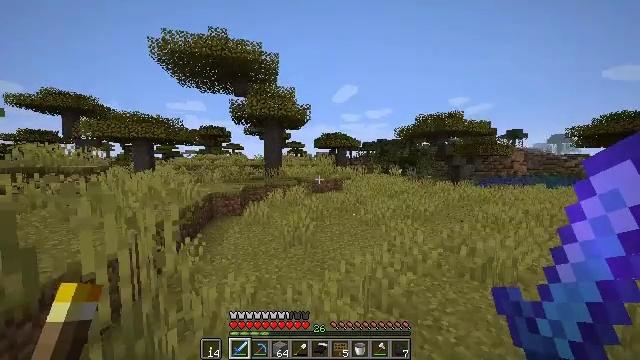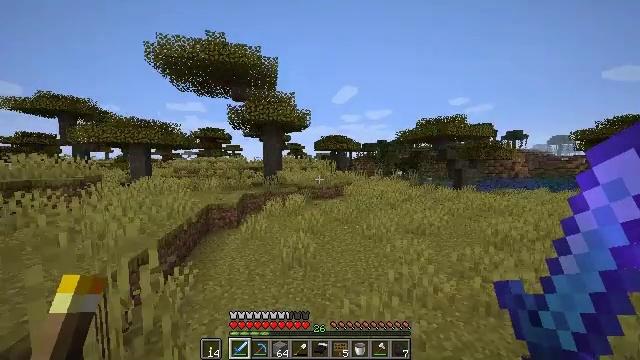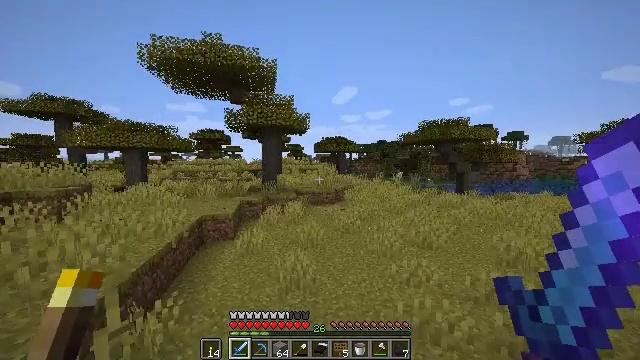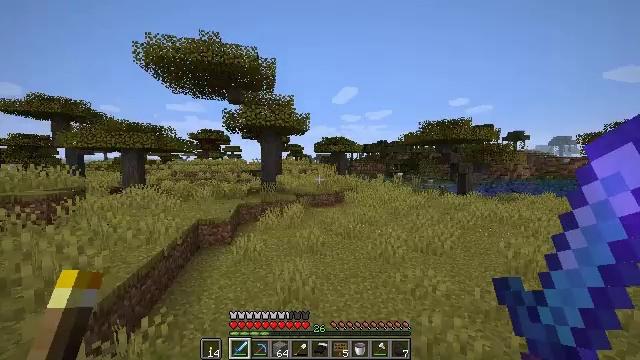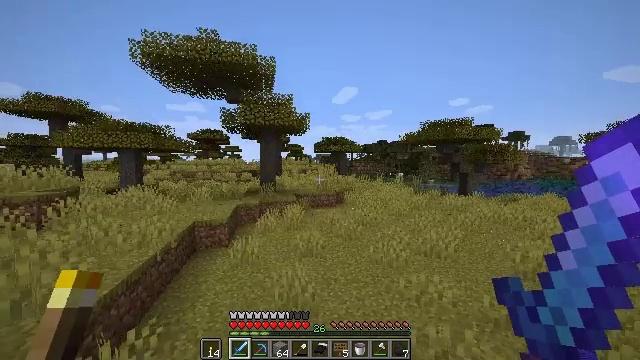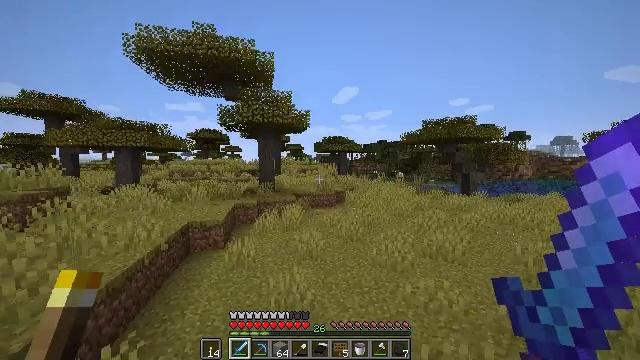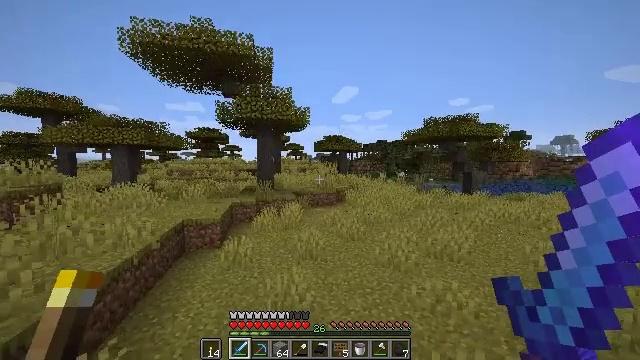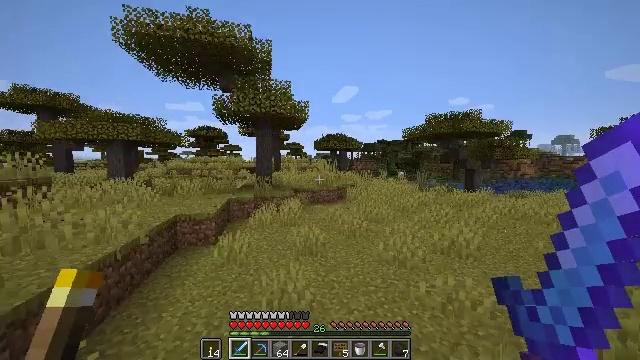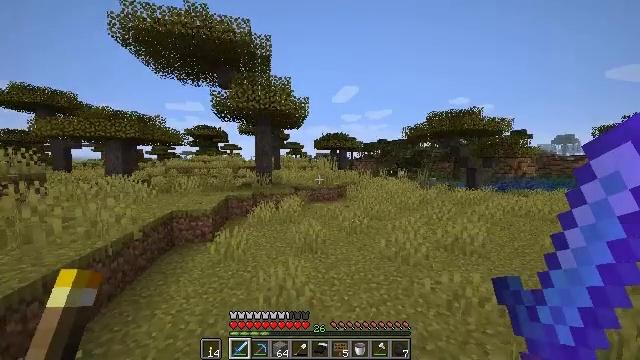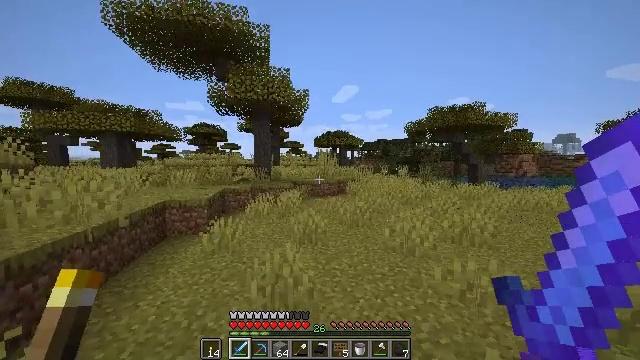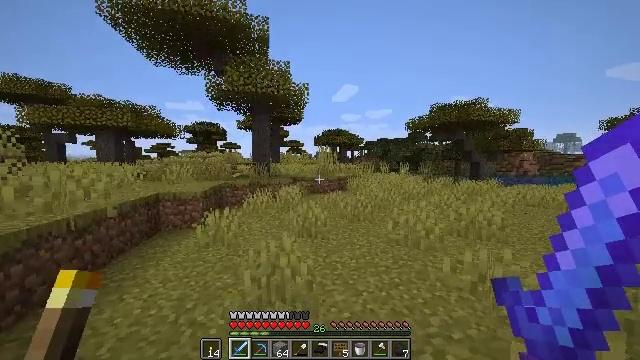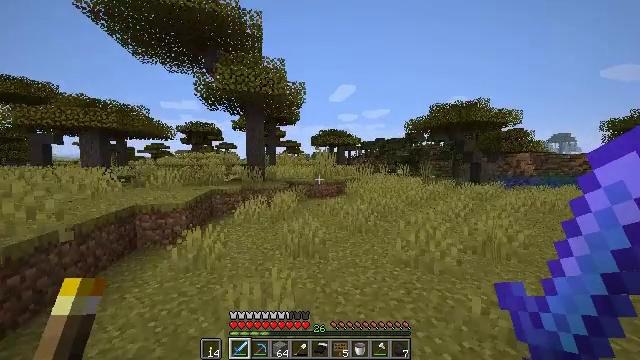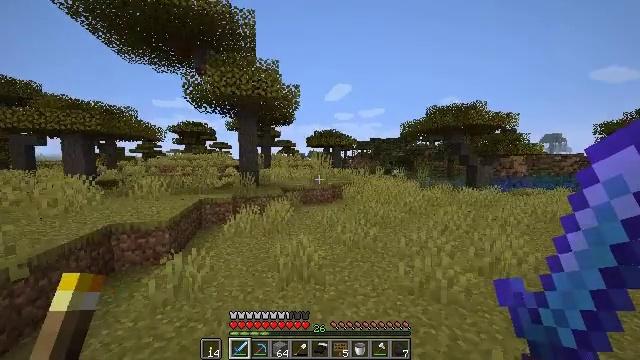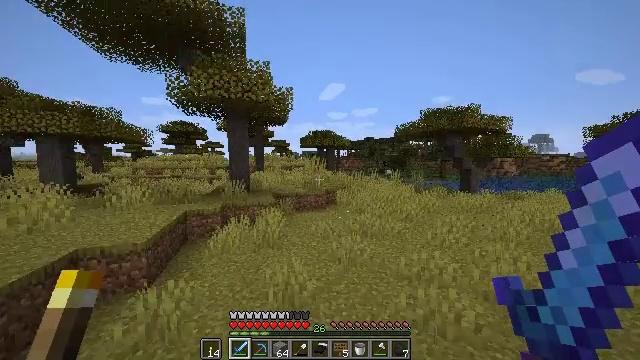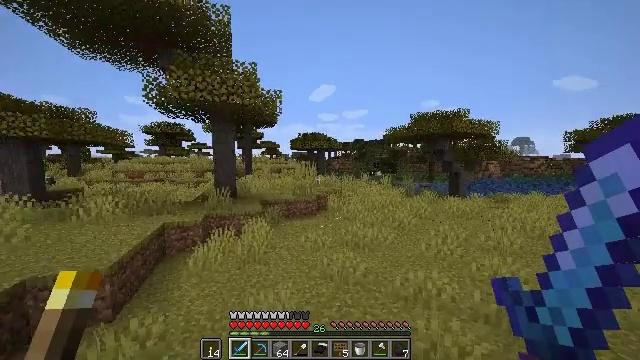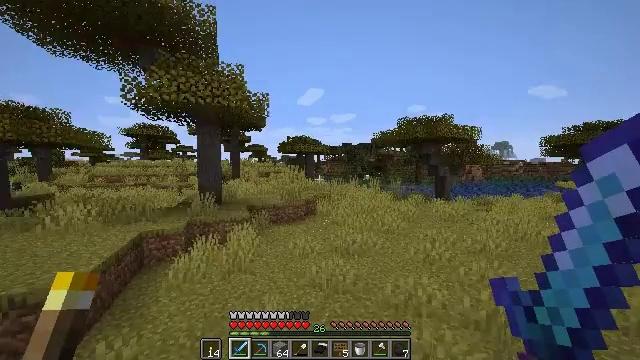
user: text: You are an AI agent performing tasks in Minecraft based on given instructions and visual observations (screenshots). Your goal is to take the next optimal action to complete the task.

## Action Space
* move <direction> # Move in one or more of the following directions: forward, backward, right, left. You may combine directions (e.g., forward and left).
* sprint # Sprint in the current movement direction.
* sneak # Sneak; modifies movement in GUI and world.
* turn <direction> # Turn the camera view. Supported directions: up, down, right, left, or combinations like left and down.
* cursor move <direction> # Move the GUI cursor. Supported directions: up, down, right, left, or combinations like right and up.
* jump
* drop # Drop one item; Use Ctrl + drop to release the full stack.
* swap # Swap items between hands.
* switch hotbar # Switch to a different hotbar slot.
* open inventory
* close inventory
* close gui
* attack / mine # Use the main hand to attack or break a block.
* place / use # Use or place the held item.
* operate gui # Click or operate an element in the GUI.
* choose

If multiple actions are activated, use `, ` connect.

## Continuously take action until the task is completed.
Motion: motion action
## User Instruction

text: Hunt a squid.
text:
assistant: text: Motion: move forward, sprint, jump
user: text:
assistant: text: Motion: move forward, jump
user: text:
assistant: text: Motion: move forward, jump
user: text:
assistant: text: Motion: move forward, jump
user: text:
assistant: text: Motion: move forward, jump
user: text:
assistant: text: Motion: move forward, jump
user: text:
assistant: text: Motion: move forward, jump
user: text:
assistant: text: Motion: move forward, jump
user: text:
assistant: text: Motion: move forward, jump
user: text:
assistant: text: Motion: move forward, jump
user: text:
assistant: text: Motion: move forward, jump
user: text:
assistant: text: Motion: move forward, turn right, jump
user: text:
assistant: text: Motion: move forward and move right, turn right, jump
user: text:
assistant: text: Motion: move forward and move right, turn right, jump
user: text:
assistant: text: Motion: move forward and move right, turn right, jump
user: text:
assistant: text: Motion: move forward and move right, turn right, jump
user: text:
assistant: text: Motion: move forward, jump
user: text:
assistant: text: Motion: move forward, jump
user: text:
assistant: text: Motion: move forward, jump
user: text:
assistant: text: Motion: move forward, jump
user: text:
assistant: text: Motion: move forward, jump
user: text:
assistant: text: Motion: move forward, jump
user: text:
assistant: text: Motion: move forward, turn right and up, jump
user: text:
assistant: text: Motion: move forward, jump
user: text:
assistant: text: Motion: move forward, jump
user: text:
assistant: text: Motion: move forward, jump
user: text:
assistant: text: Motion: move forward, jump
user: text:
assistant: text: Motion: move forward, jump
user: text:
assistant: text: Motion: move forward, jump
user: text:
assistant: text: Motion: move forward, jump